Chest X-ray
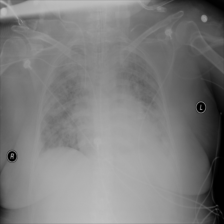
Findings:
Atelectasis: negative
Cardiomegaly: negative
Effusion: negative
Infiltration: negative
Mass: negative
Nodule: negative
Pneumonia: negative
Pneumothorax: negative
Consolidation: negative
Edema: positive
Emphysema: negative
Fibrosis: negative
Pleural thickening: negative
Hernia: negative